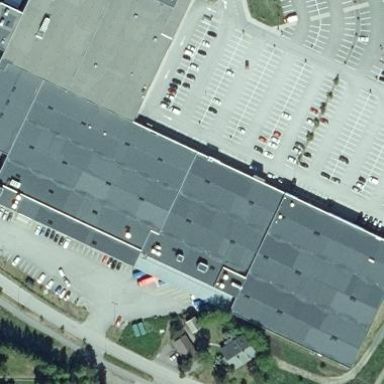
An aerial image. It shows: Retail building that is part of mall.